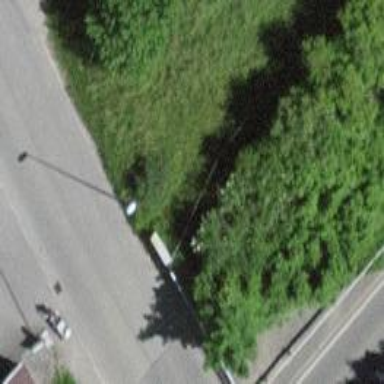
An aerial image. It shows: Street cabinet used for power utility.